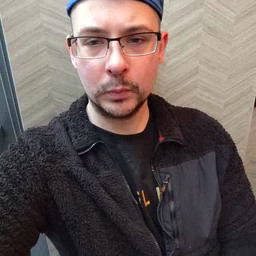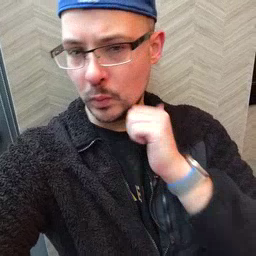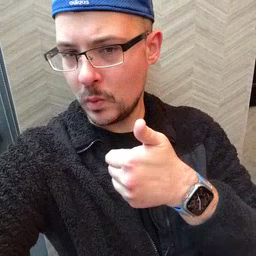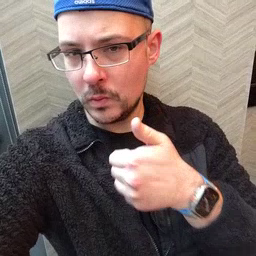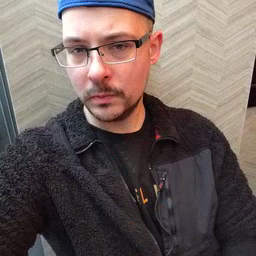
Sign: tomorrow